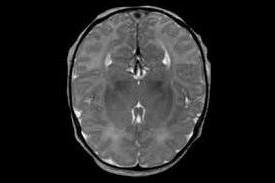
Label: notumor